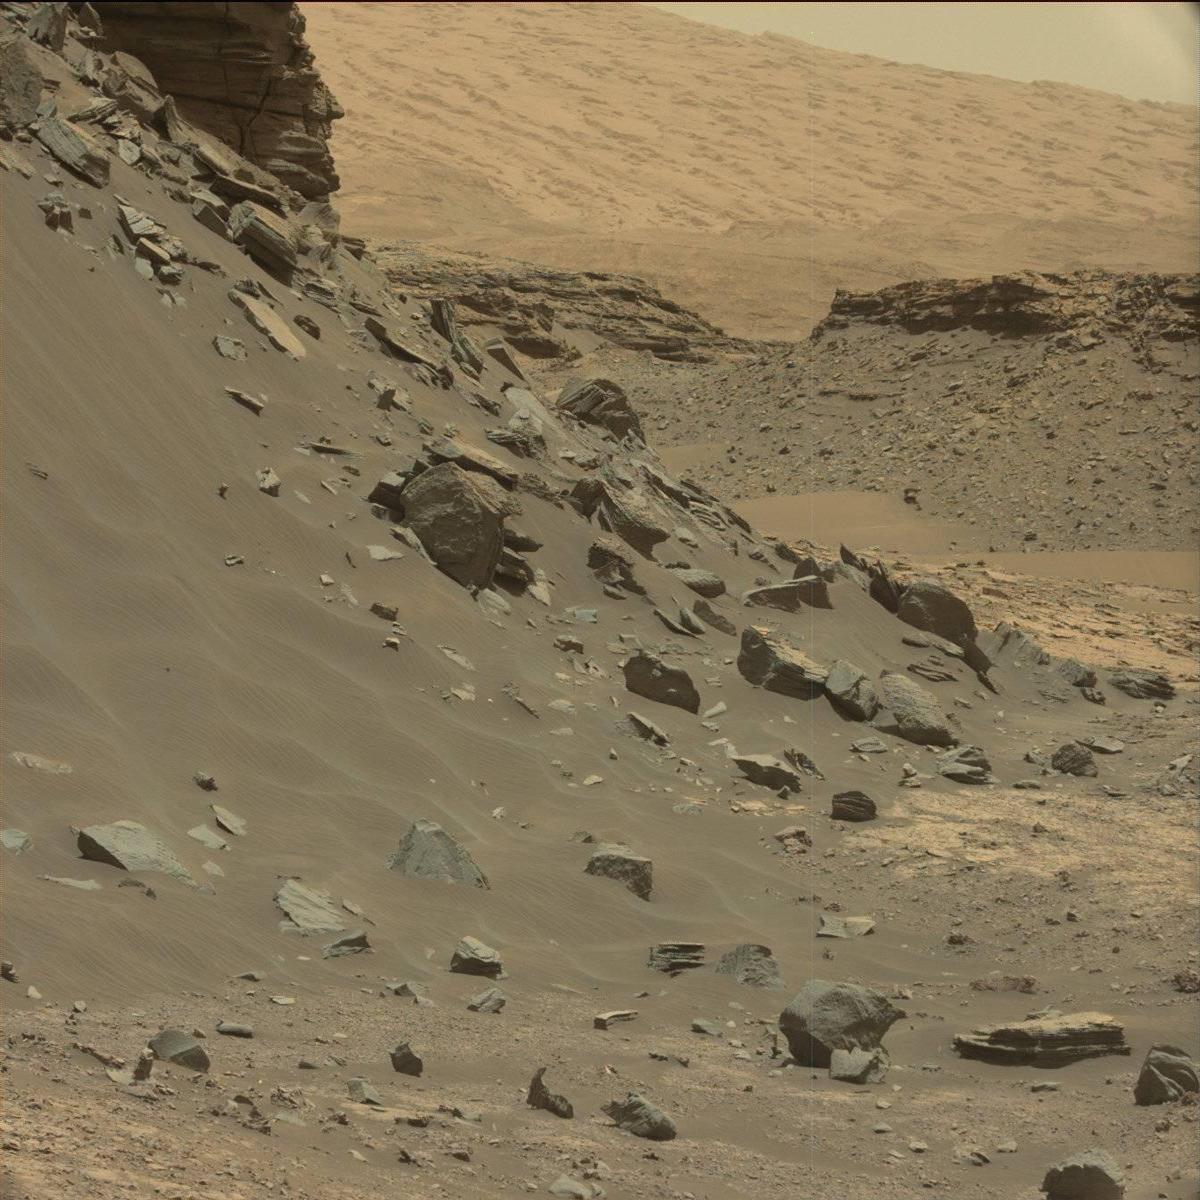
Terrain classes present: Bedrock, Ridge, Rock, Sand / Soil, Sky